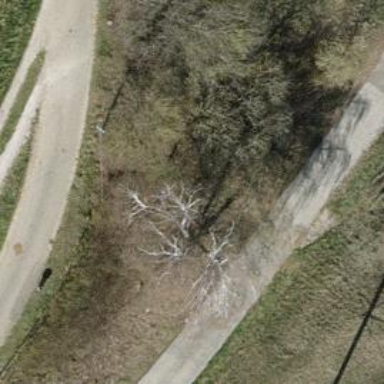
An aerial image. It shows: Broadleaved tree with lush foliage.